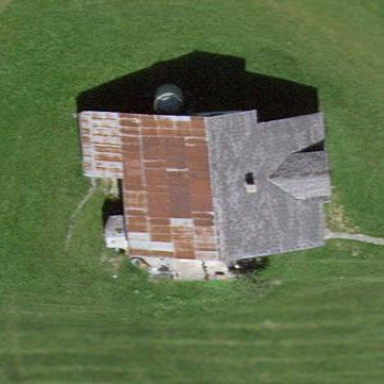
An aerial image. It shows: Farm building.